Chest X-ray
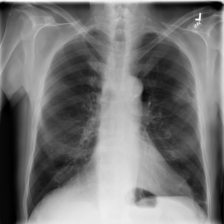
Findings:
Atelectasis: negative
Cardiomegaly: negative
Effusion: negative
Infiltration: negative
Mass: positive
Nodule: positive
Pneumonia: negative
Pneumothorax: negative
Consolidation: negative
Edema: negative
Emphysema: negative
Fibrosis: negative
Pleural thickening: negative
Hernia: negative